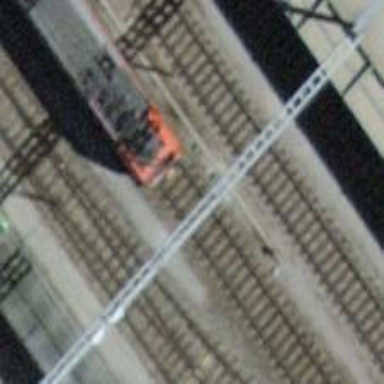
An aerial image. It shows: Railway signal.